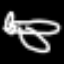
Label: airplane